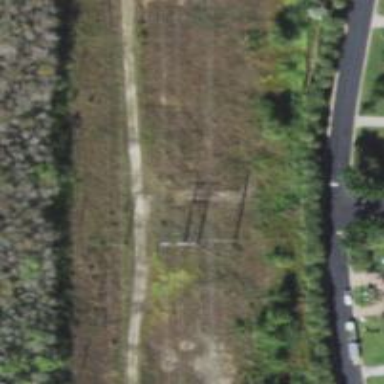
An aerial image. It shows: H-frame designed tower for power lines.